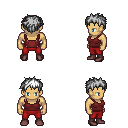
a pixel art fantasy rpg character, male body template, human, tanned skin, maroon pirate shirt, red pants, white bedhead hairstyle, maroon shoes, four views (front, back, left, right), 2x2 character sprite sheet, small pixel art, hard edges, no anti-aliasing